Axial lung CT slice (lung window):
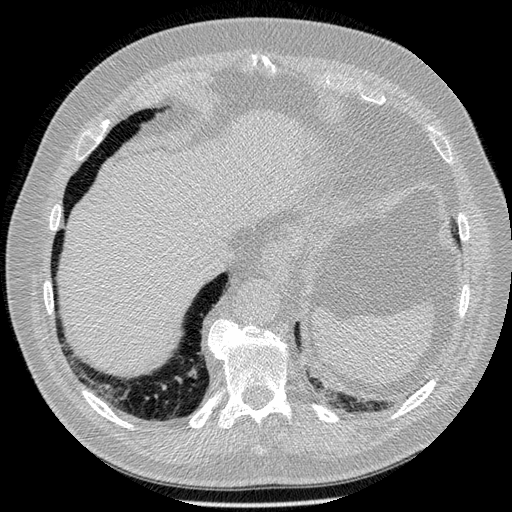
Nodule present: no